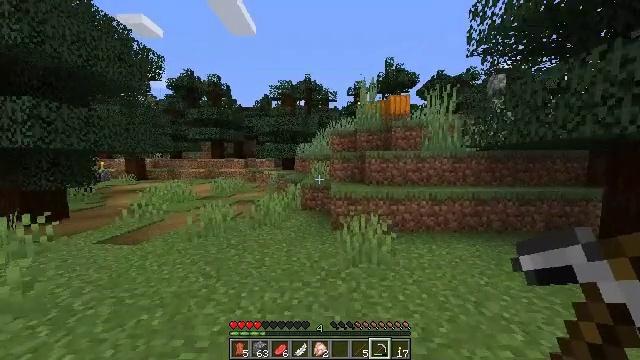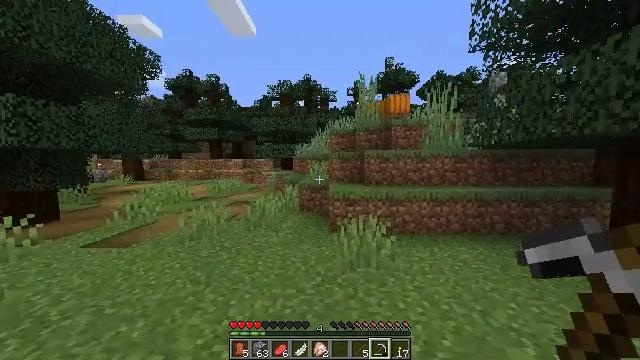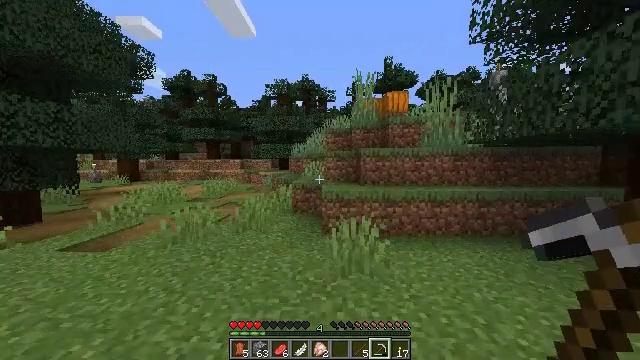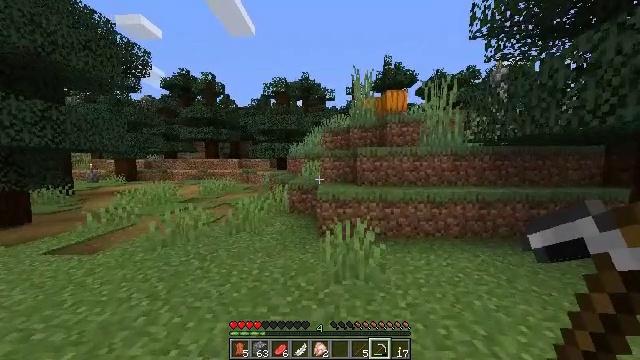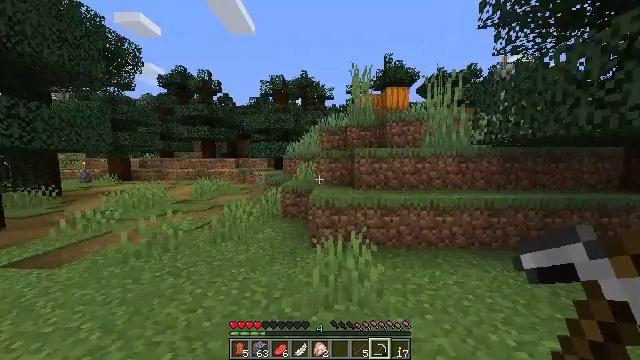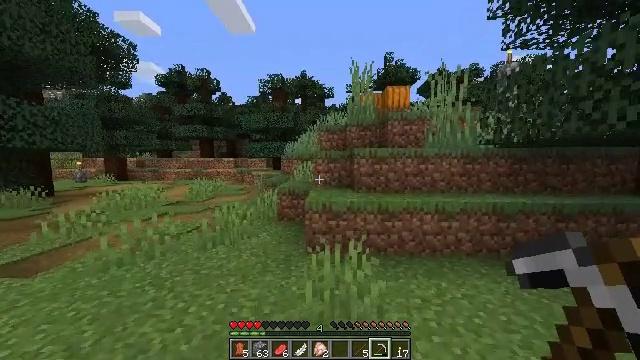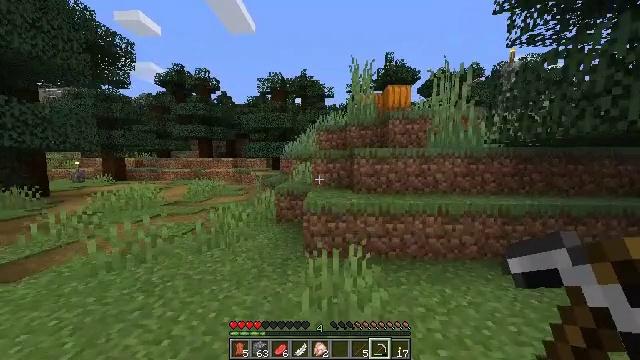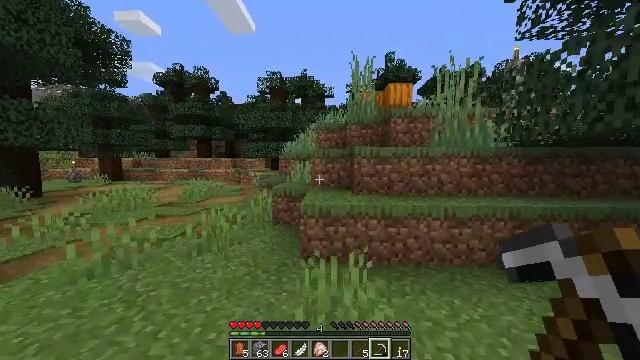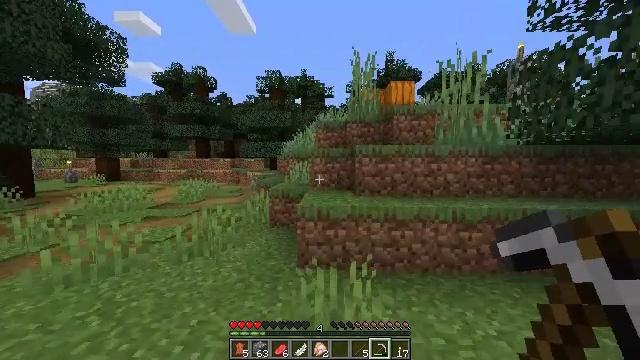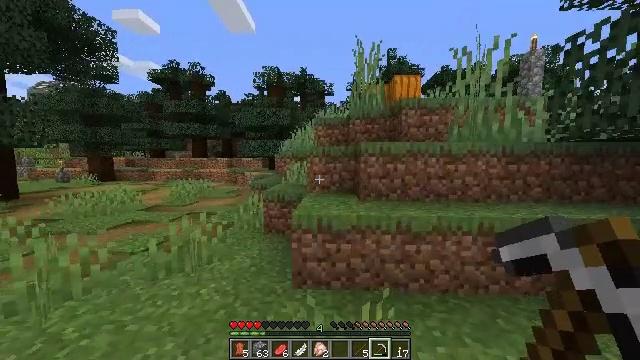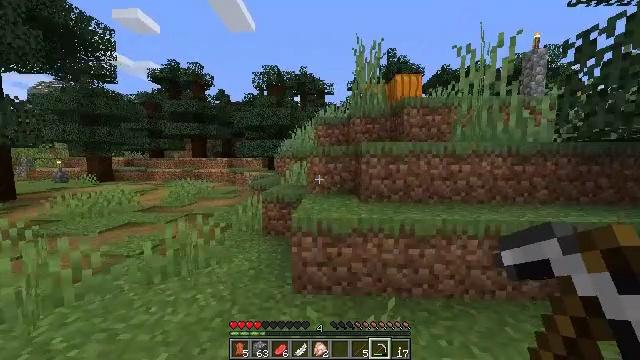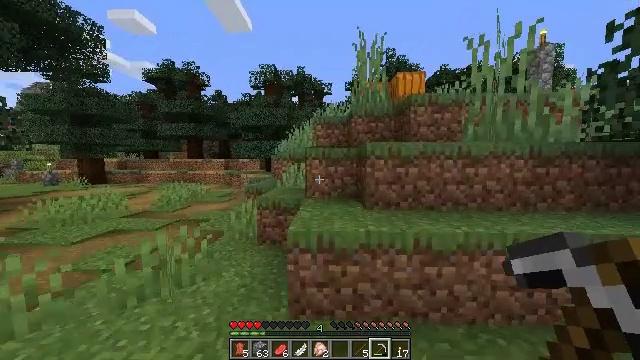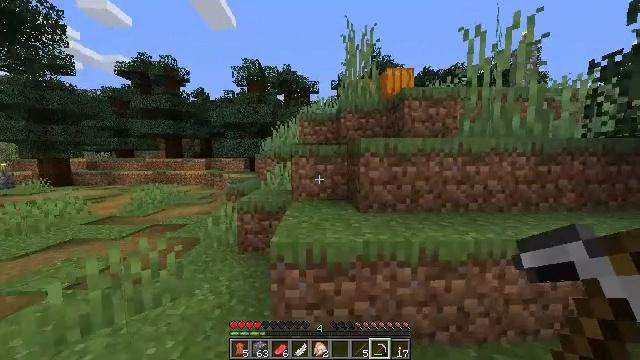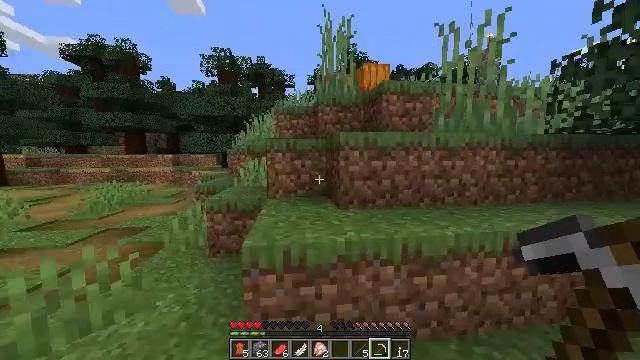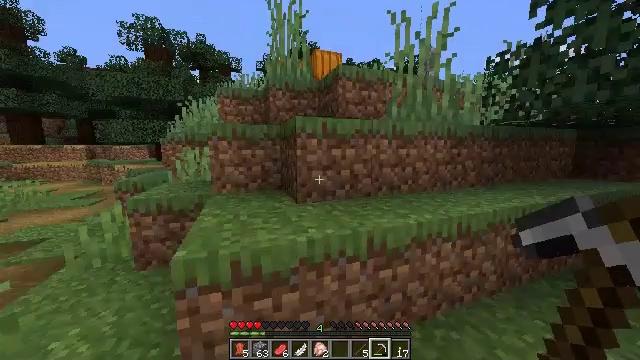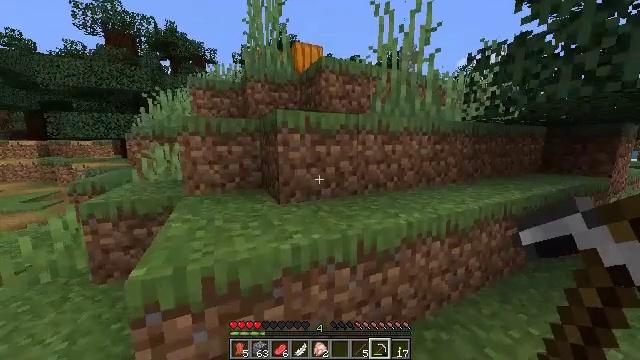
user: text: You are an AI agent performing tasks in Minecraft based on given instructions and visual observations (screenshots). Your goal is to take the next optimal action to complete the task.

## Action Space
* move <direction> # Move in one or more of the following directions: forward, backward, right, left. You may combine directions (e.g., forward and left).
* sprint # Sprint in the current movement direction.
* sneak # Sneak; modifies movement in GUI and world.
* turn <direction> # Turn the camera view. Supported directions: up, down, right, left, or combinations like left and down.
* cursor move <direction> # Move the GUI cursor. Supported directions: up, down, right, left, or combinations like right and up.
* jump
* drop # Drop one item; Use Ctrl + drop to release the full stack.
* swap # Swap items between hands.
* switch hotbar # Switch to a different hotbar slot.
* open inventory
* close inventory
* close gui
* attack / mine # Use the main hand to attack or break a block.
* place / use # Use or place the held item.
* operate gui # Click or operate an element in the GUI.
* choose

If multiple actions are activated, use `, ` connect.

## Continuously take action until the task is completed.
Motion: motion action
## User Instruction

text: Remove the attached pumpkin stem from the ground.
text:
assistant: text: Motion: move forward and move right
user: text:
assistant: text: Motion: move forward and move right
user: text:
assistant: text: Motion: move forward
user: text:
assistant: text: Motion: move forward
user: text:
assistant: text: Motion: move forward
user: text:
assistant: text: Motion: move forward
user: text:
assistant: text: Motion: move forward
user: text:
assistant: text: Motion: move forward
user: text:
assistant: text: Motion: move forward
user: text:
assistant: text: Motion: move forward
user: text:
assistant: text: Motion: move forward
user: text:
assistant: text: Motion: move forward, turn right
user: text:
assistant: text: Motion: move forward, turn right and down
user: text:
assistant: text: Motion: move forward, turn right and down
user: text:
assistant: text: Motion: move forward, turn right
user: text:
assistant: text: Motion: move forward
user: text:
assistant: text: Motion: move forward, jump
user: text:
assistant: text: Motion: move forward, jump
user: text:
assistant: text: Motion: move forward, jump
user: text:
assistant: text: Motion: move forward, turn left, jump
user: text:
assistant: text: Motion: move forward, jump
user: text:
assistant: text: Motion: move forward, jump
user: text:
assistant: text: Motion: move forward
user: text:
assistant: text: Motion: move forward
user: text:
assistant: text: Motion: move forward
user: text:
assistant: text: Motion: move forward
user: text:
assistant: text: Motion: move forward, turn right
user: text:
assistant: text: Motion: move forward, turn right, jump
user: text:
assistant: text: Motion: move forward, jump
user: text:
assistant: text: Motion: move forward, jump